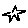
Label: star